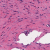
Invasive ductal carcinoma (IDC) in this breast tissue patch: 0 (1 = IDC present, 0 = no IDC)